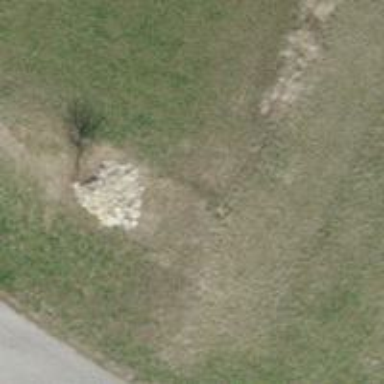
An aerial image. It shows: Path covered in grass.